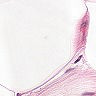
Metastatic tissue present: no